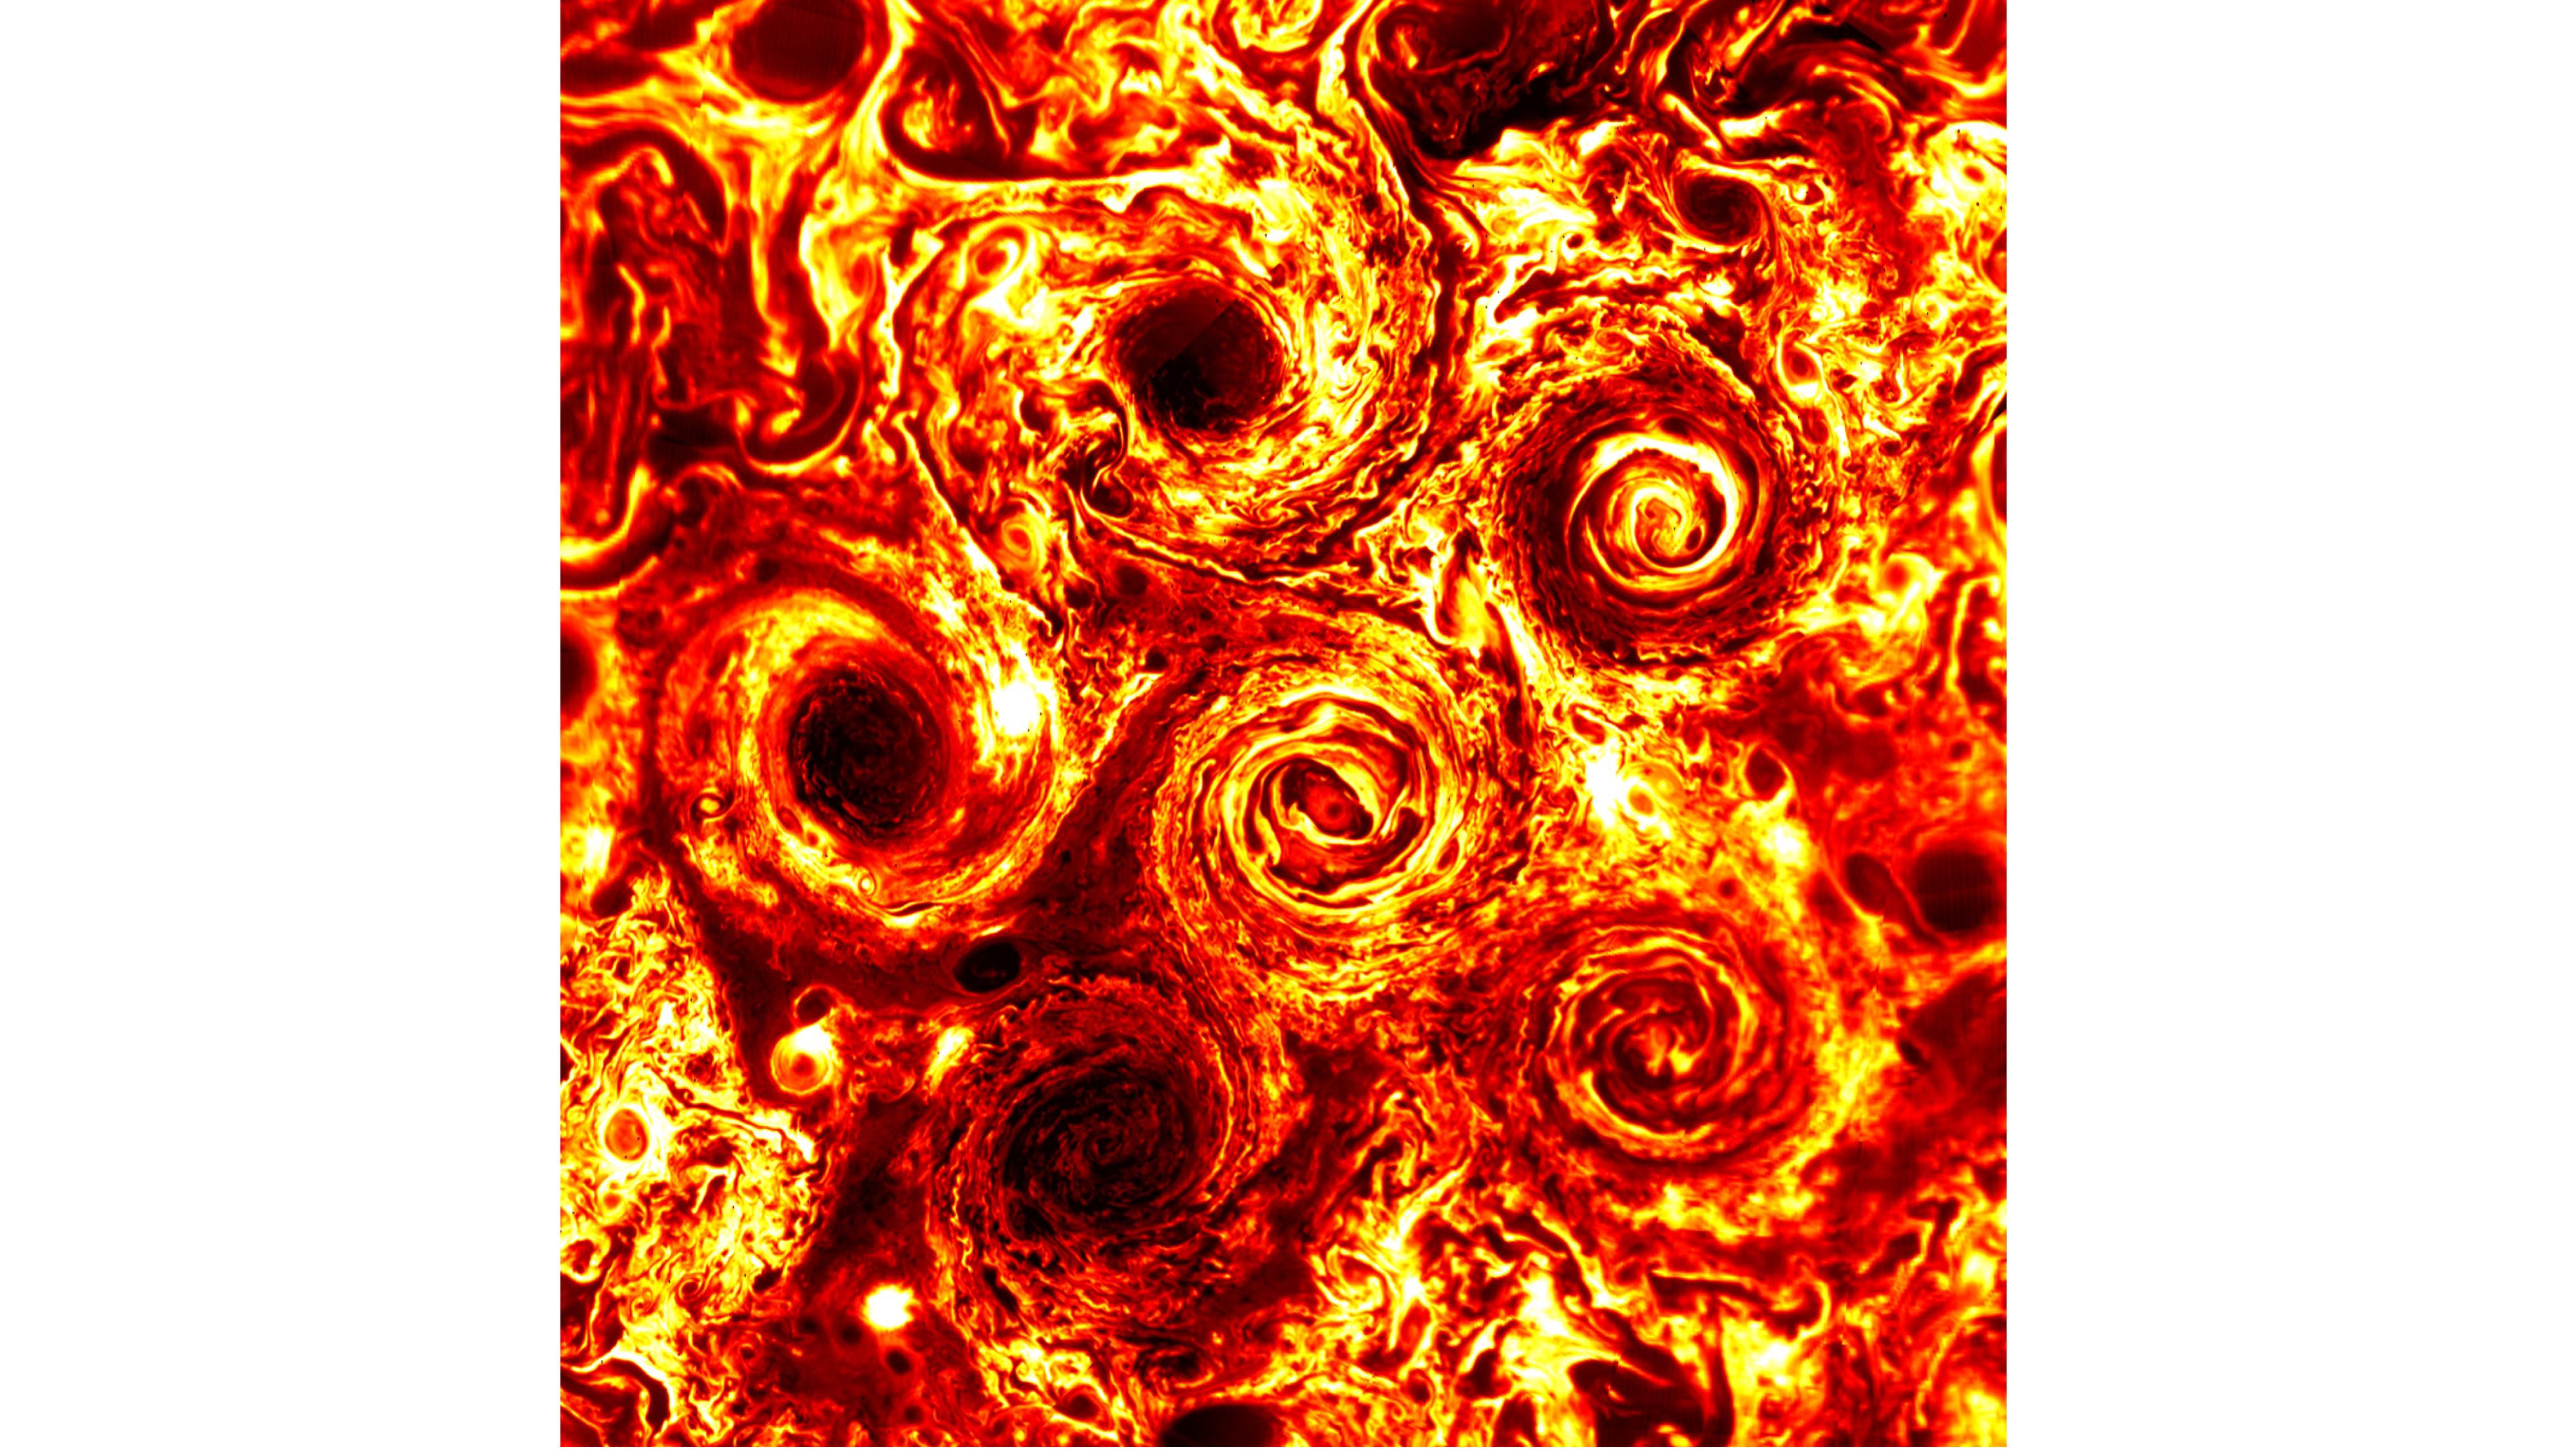
Jupiter's South Pole Cyclones in 2016 Juno, Jupiter